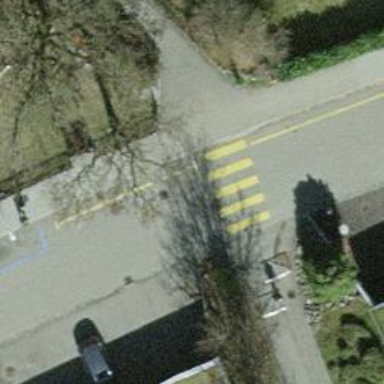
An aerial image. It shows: Marked footway crossing with zebra markings.